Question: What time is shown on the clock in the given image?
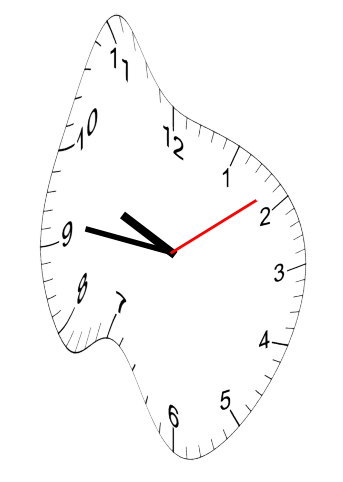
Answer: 09:46:09